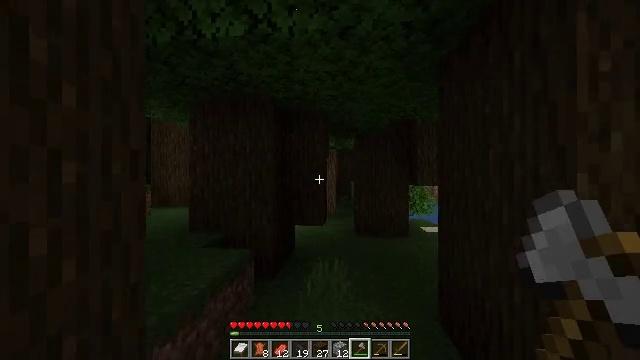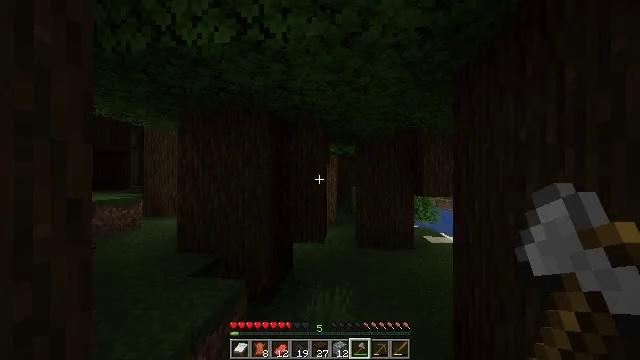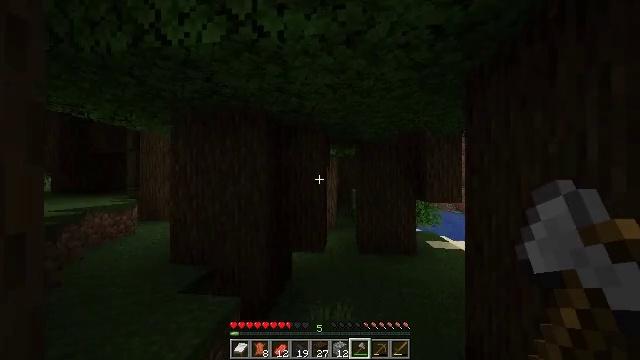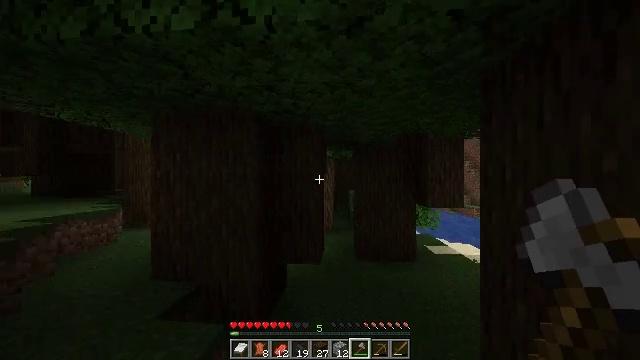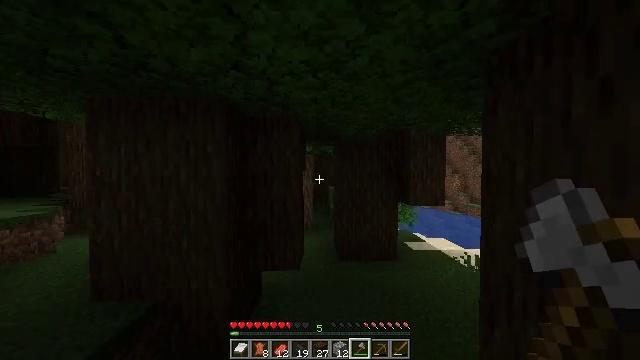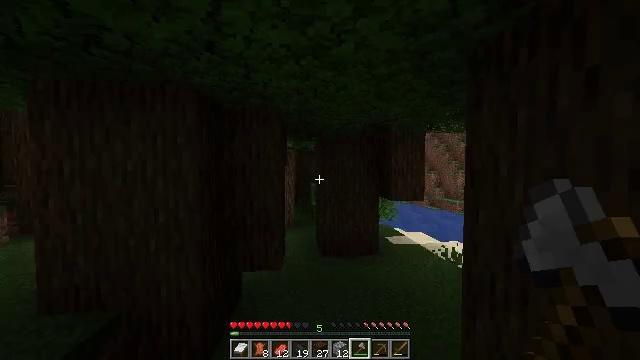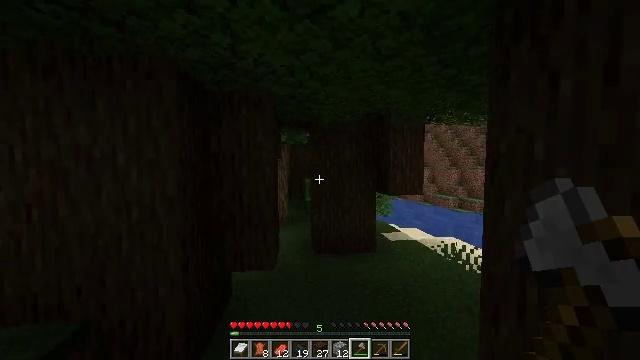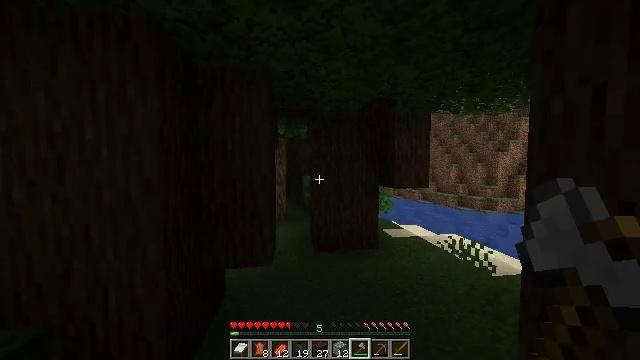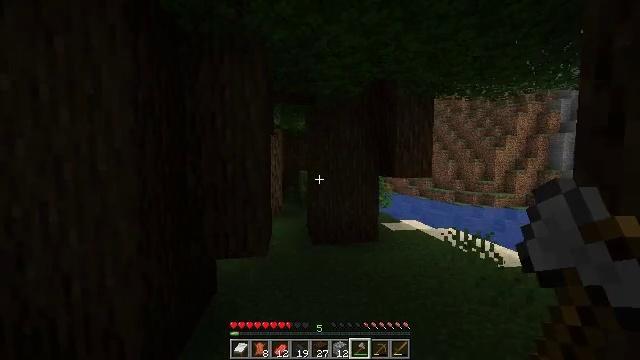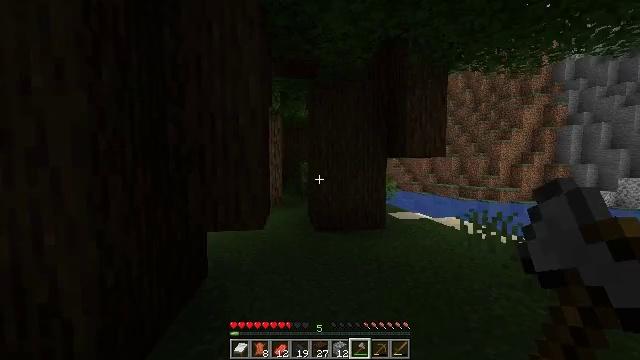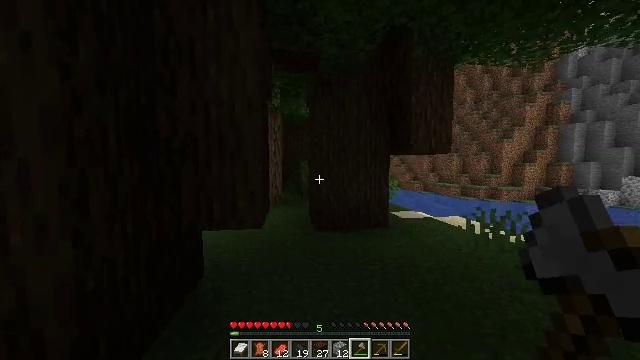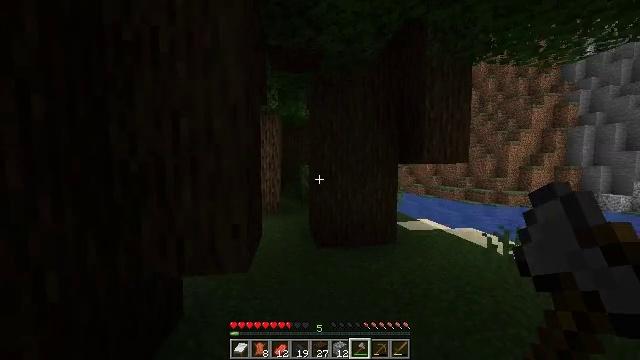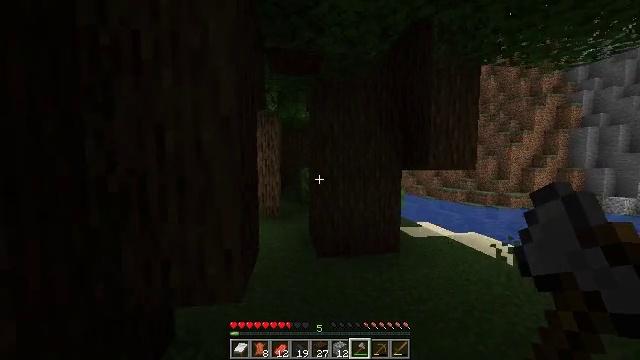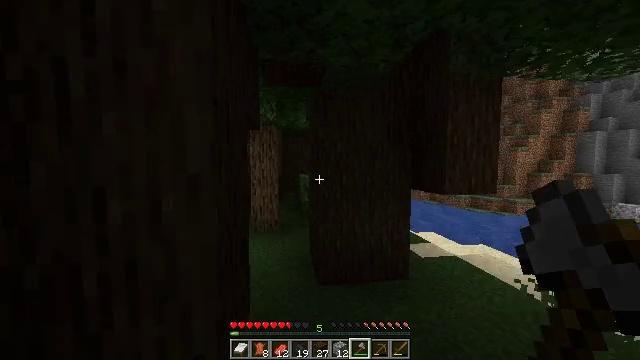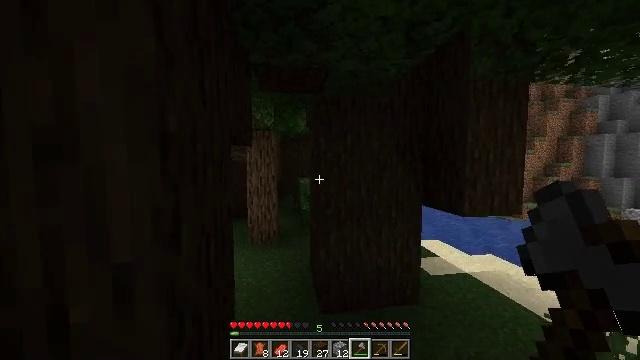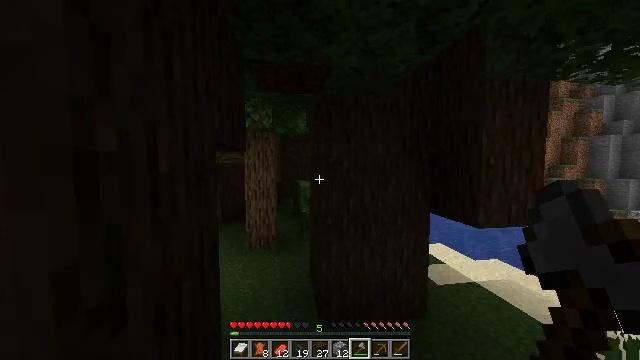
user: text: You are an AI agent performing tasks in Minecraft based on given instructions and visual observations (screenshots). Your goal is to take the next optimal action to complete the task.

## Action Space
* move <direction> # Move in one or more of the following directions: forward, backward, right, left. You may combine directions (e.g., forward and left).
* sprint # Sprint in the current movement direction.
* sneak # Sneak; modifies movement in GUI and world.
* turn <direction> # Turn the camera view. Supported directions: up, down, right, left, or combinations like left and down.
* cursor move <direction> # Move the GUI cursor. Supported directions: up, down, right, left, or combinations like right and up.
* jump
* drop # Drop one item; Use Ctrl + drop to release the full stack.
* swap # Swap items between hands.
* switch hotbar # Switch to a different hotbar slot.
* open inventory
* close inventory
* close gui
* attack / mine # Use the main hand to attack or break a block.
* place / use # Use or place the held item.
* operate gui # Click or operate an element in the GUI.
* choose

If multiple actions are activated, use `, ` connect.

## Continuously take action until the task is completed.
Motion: motion action
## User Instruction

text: Collect parts of the brown mushroom block.
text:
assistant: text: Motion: move forward, jump
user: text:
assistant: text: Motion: move forward, jump
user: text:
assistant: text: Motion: move forward, turn right, jump
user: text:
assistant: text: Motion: move forward, turn right and down, jump
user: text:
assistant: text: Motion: move forward, turn right, jump
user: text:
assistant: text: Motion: move forward, turn right, jump
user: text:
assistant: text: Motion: move forward, jump
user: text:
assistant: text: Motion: move forward, turn right, jump
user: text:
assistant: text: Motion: move forward, jump
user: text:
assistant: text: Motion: move forward, sprint, jump
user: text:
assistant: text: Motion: move forward, sprint, jump
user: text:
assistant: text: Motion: move forward, sprint, jump
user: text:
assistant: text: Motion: move forward, jump
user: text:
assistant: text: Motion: move forward, jump
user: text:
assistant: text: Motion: move forward, jump
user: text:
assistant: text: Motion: move forward, turn left, jump
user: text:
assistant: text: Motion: move forward, turn left, jump
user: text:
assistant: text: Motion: move forward, turn left, jump
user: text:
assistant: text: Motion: move forward, turn left, jump
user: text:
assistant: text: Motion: move forward, sprint, turn left, jump
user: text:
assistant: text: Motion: move forward, sprint, turn left and down, jump
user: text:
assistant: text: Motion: move forward, sprint, turn left, jump
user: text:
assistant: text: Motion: move forward, sprint, turn left, jump
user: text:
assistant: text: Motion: move forward, turn left, jump
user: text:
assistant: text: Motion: move forward, turn left, jump
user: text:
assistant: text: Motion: move forward, turn left, jump
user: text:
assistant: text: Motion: move forward, turn left, jump
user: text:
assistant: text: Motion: move forward, turn left
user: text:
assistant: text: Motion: move forward, turn left and down
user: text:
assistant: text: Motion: move forward, turn left and up